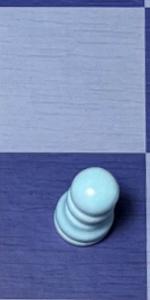
Label: Pawn_White